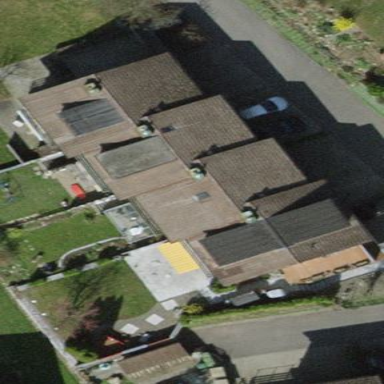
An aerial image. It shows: Terrace building.